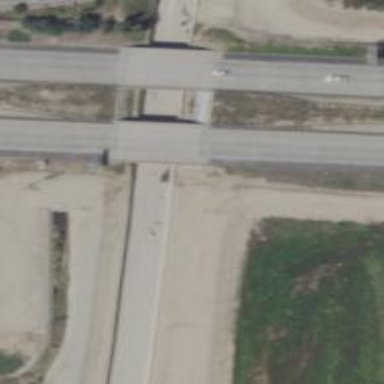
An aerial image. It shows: Bridge over motorway.